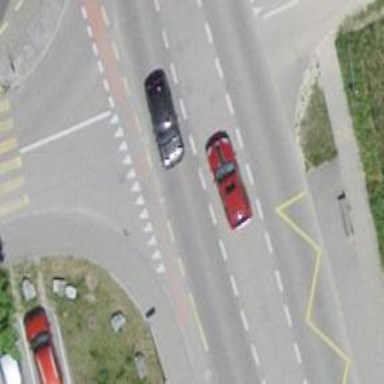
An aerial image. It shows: Primary highway with dedicated cycle lane on the left side and sidewalk.